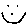
Label: smiley face